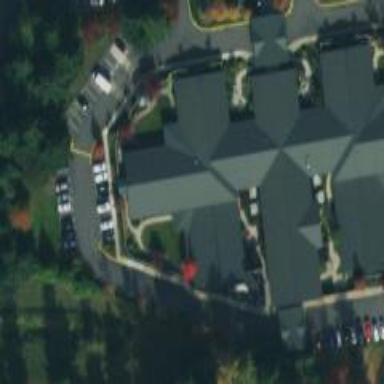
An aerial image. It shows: Clinic building providing healthcare services.